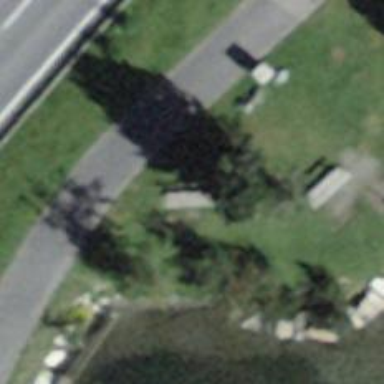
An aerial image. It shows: Burlywood bench.